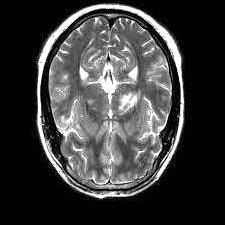
Label: notumor